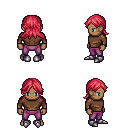
a pixel art fantasy rpg character, male body template, human, dark skin, brown long-sleeve shirt, magenta pants, ruby red loose hair, metal boots, four views (front, back, left, right), 2x2 character sprite sheet, small pixel art, hard edges, no anti-aliasing